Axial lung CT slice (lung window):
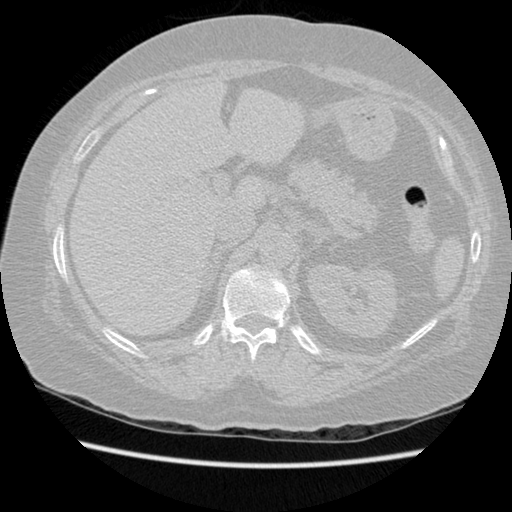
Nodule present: no